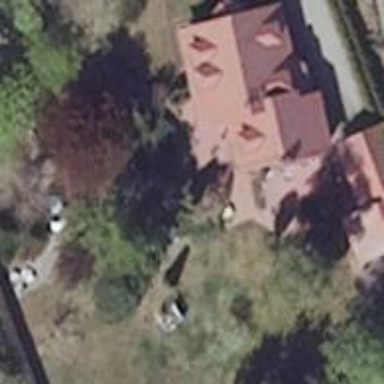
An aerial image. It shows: Detached building.